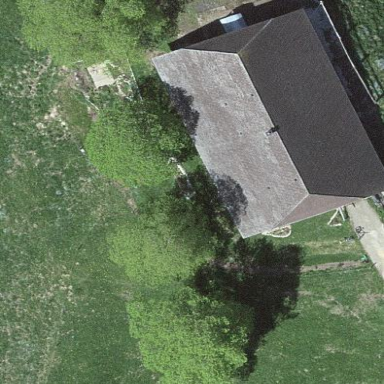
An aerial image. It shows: Farm building.